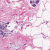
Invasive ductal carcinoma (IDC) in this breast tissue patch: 0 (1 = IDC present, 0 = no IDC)